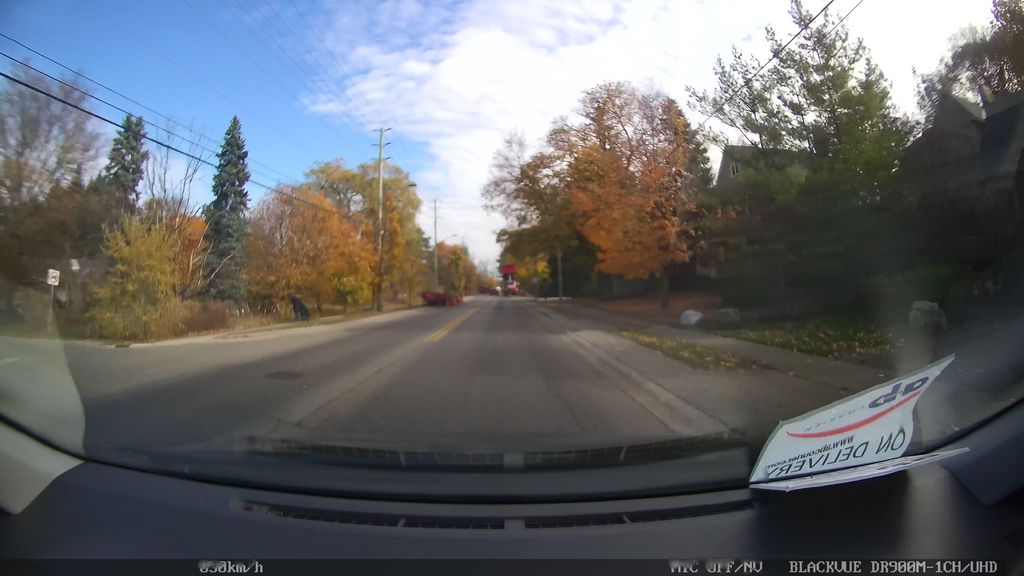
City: toronto